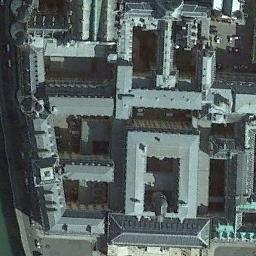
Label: palace